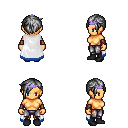
a pixel art fantasy rpg character, female body template, human, tanned skin, white trimmed cape, metal pants, gray pixie cut hairstyle, purple tiara, cloth bracers, black shoes, four views (front, back, left, right), 2x2 character sprite sheet, small pixel art, hard edges, no anti-aliasing